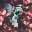
Label: 1